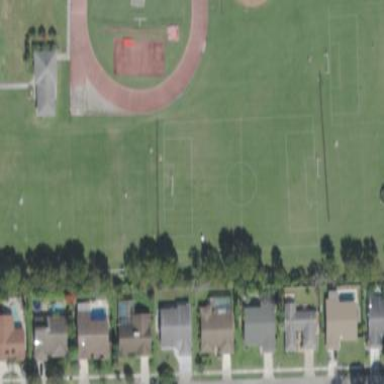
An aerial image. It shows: Soccer pitch designated for leisure and sports activities.